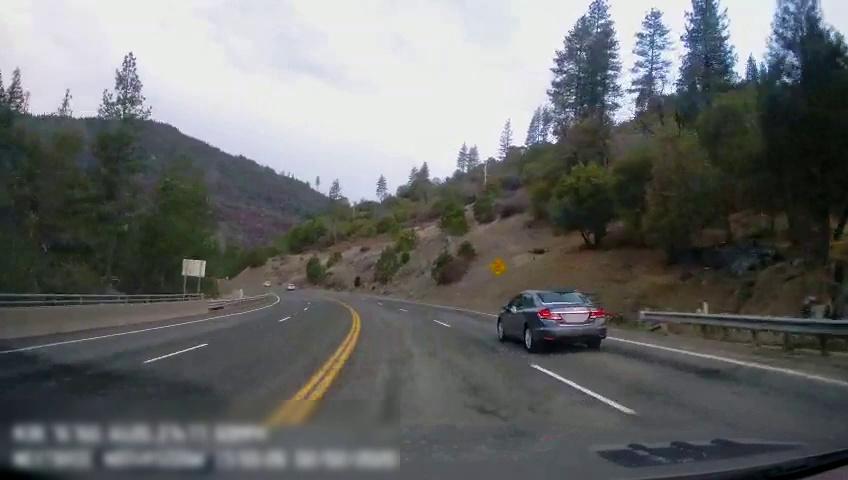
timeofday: Day
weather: Sunny
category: Drivable Space
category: Vehicles | Car
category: Lanes | Current Lane
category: Lanes | Current Lane
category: Lanes | Alternate Lane
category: Lanes | Alternate Lane
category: Lanes | Alternate Lane
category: Traffic | Signs